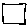
Label: square